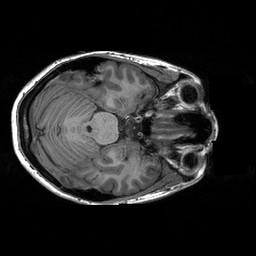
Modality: T1w
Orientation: axial
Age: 24
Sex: female
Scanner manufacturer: siemens
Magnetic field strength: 3 T
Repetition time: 2.3 s
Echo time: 0.00233 s